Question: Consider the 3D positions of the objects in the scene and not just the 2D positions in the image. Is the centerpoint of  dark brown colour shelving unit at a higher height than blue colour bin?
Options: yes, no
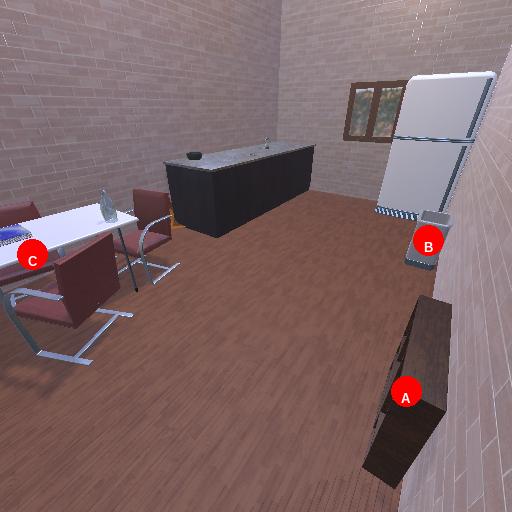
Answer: yes